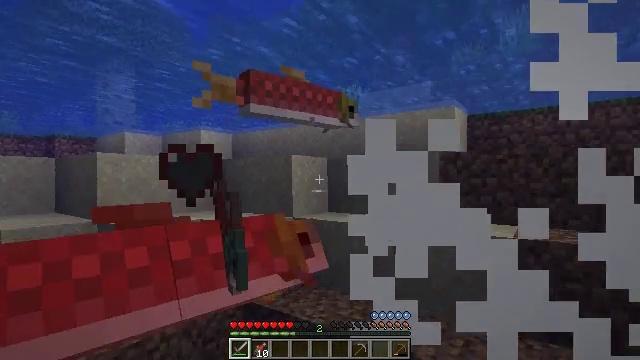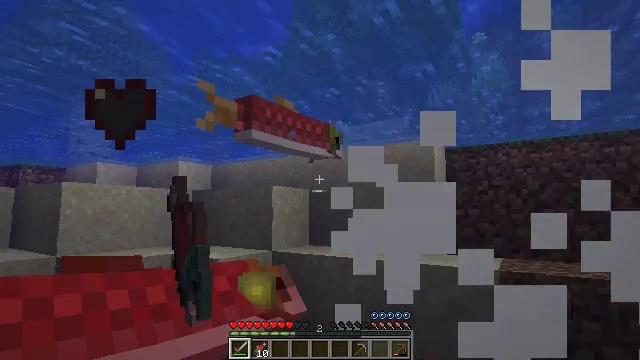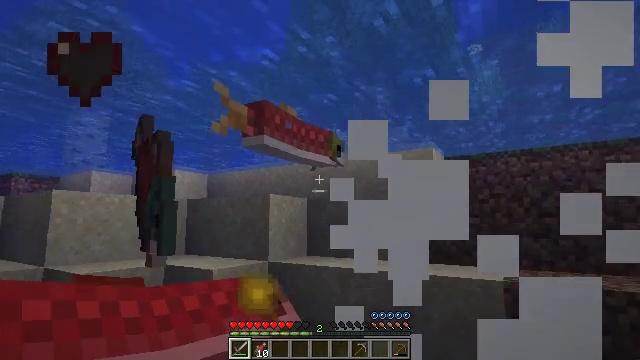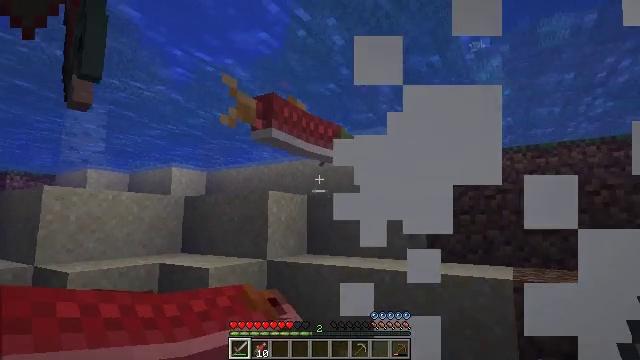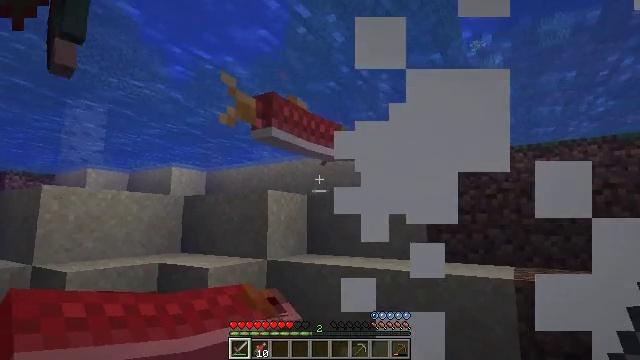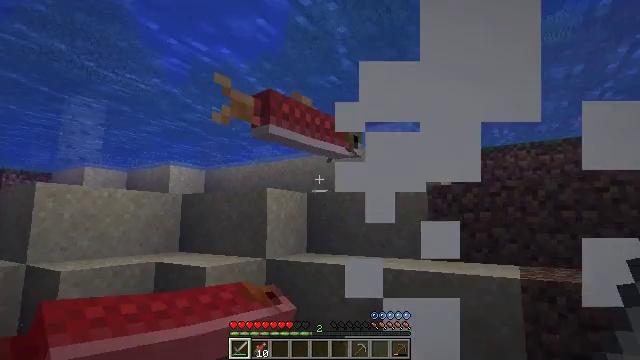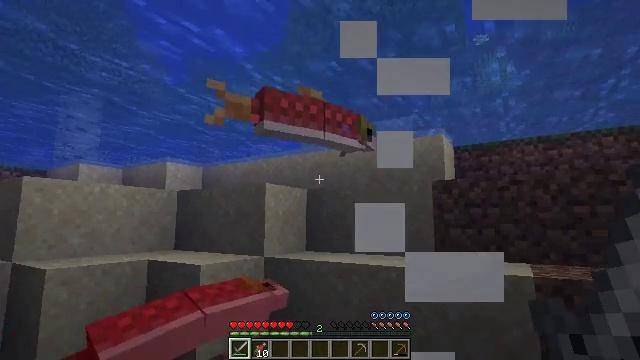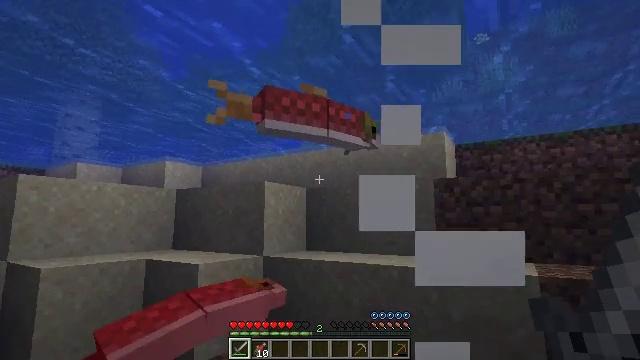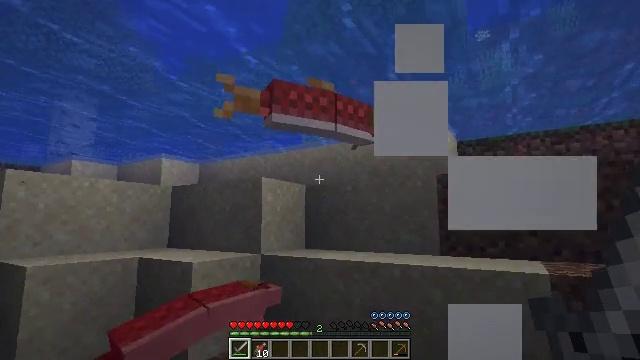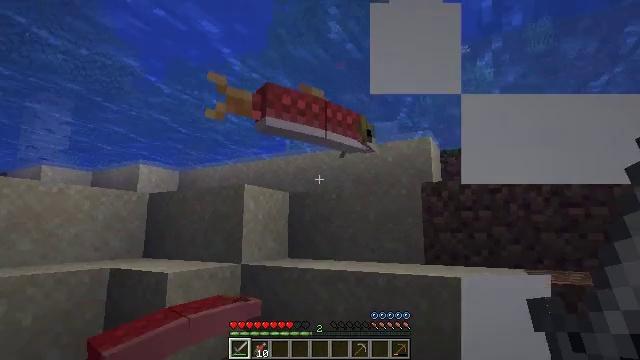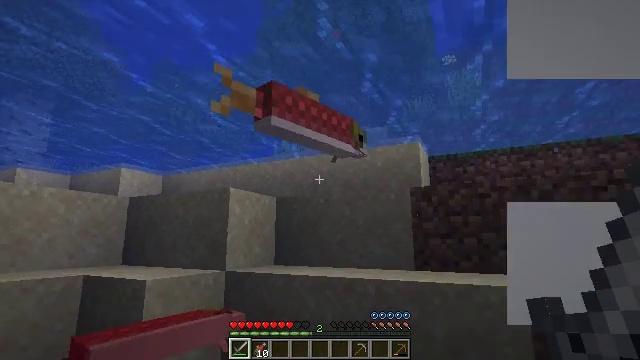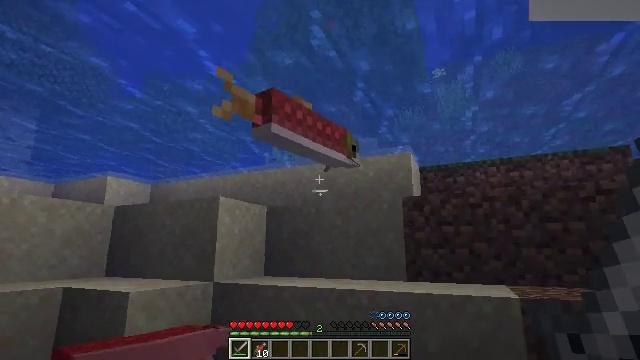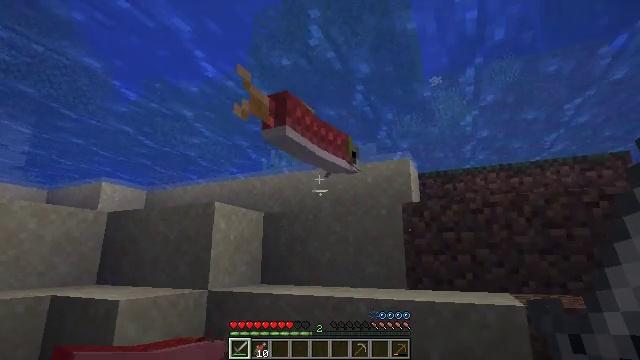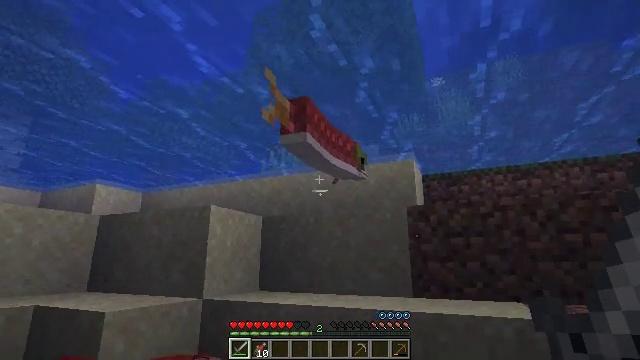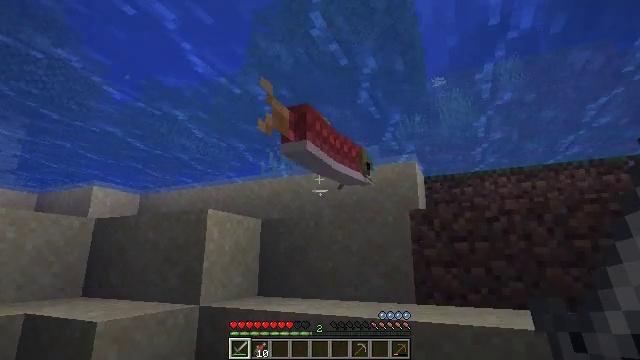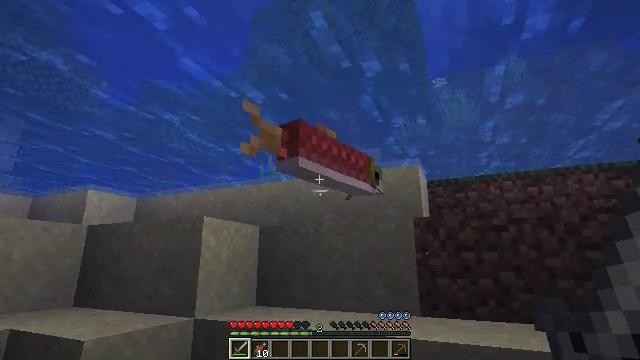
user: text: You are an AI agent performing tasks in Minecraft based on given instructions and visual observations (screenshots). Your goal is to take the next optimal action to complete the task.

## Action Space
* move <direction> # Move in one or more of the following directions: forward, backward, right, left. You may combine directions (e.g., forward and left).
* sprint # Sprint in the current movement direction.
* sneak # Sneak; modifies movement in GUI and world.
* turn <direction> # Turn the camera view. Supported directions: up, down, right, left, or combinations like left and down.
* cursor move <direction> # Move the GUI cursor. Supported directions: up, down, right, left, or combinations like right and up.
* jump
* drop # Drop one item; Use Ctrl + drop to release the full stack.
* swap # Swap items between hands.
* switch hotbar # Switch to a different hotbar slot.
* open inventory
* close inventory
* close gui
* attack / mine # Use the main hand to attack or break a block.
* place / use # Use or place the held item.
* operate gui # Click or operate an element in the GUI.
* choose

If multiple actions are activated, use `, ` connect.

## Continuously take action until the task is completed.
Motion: motion action
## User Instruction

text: Kill aquatic mobs.
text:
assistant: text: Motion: move forward, turn right and up
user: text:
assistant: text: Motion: move forward, turn up
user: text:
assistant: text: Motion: move forward
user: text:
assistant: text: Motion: move forward
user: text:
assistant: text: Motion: move forward
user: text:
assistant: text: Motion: move forward
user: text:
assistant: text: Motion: move forward
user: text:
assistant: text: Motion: move forward
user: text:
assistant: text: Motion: move forward, turn right and up
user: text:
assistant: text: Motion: move forward, turn right and up
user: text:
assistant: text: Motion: move forward, turn right and up
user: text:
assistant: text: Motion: move forward, turn up, jump
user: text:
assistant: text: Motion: move forward, jump
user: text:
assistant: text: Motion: move forward, jump
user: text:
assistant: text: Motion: move forward, jump
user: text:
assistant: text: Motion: move forward, jump
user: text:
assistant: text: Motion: move forward and move left, turn right, attack / mine, jump
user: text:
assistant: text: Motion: move forward and move left, turn right and down, attack / mine, jump
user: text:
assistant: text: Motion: move forward and move left, turn right and down, attack / mine, jump
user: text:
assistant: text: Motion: move forward and move left, turn right, jump
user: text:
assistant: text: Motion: move forward and move left, turn right, jump
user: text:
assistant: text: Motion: jump